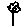
Label: flower